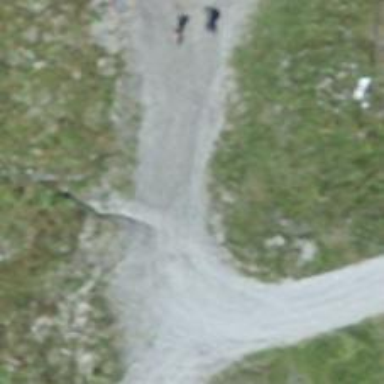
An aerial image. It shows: Track with downhill piste type. The track has grade4 tracktype.